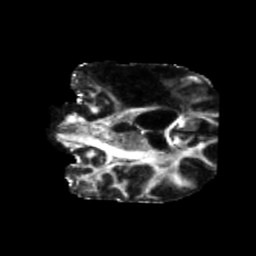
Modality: FA
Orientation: coronal
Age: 40
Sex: male
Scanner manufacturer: siemens
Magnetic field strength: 3 T
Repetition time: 5.25 s
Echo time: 0.08 s